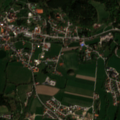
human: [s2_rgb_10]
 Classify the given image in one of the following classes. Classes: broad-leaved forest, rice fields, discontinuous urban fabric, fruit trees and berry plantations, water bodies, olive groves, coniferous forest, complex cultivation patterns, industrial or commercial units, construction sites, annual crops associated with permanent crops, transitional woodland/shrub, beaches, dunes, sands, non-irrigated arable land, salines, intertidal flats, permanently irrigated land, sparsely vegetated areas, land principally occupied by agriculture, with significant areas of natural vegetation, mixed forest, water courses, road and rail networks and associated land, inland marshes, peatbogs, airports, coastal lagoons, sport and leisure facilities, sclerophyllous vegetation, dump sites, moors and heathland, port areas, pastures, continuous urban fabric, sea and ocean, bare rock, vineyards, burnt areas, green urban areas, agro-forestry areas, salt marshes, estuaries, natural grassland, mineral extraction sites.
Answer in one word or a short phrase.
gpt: discontinuous urban fabric, non-irrigated arable land, pastures, complex cultivation patterns, coniferous forest, mixed forest